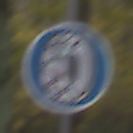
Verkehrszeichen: SchneekettenVorgeschrieben
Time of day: MorningAfternoon
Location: Outdoor (Nature)
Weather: Overcast
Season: Autumn
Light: Natural